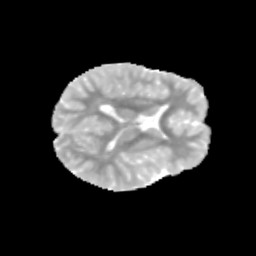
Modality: MD
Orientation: axial
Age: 9
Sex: male
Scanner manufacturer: siemens
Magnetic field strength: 3 T
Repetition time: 3.8 s
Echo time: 0.07 s